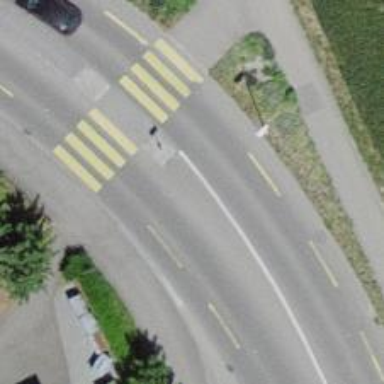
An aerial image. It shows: Primary highway with designated cycle lane.